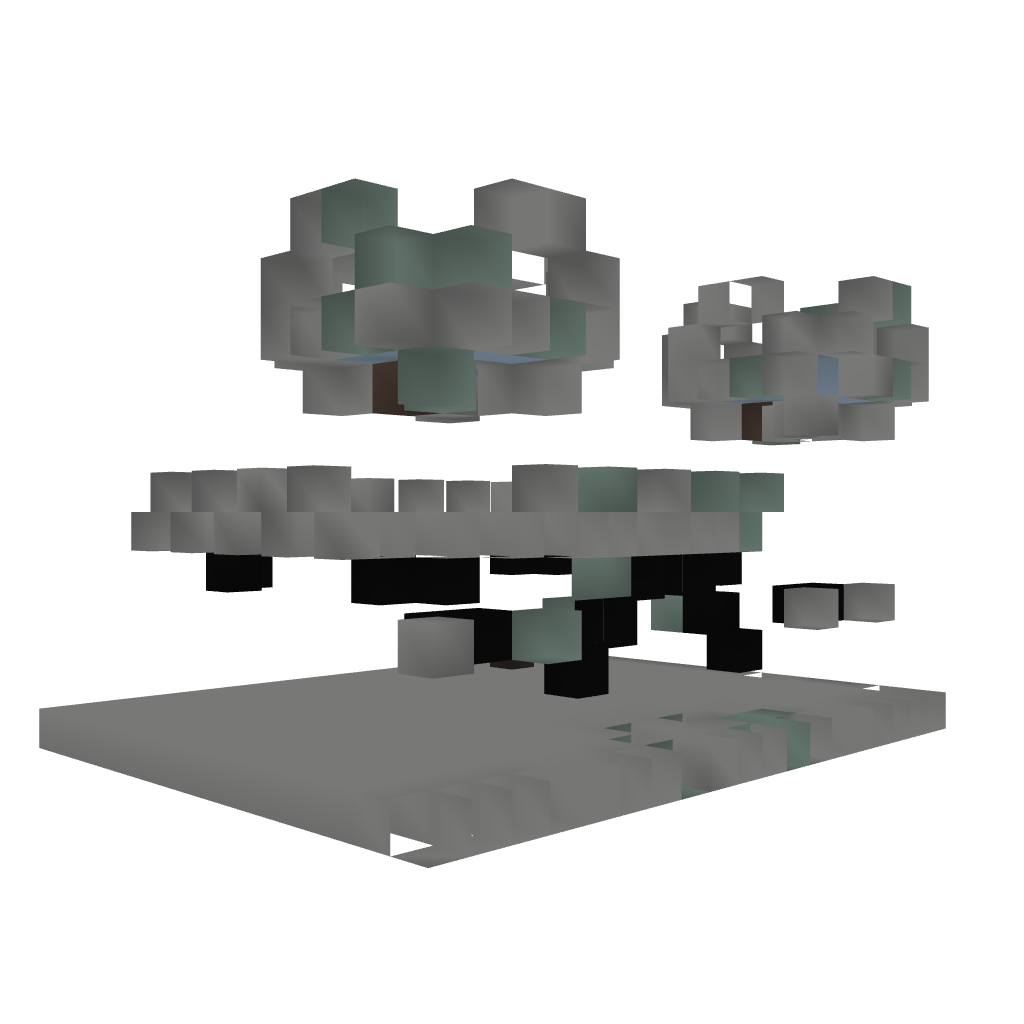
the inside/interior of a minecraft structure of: A small castle